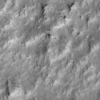
Label: not_dusty